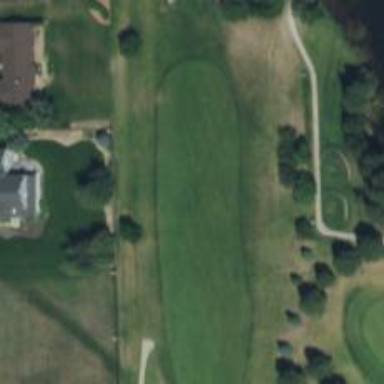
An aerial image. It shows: Golf hole.